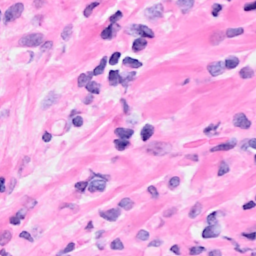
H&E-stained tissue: Breast